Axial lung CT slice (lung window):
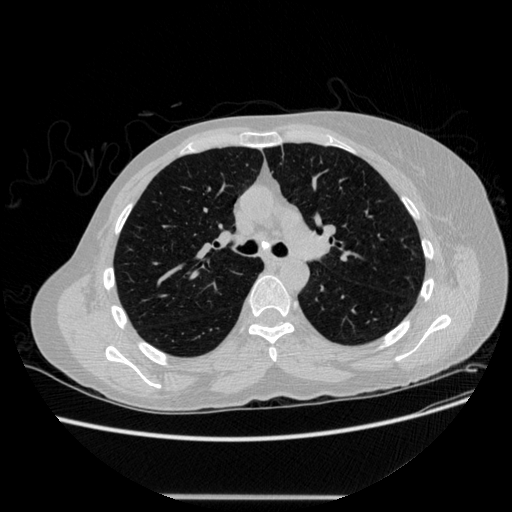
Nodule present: no